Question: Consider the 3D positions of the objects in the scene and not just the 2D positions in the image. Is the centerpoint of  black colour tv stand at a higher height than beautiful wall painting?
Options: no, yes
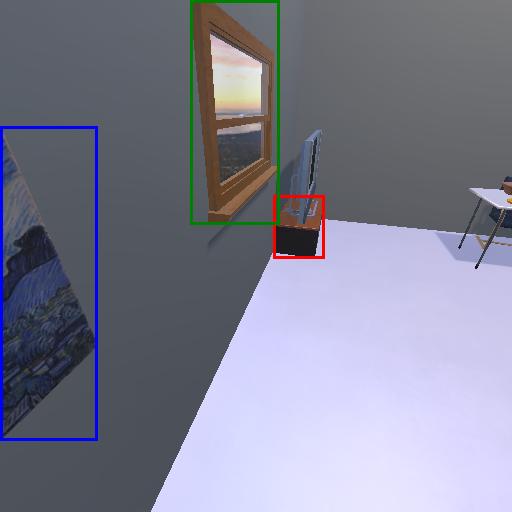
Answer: no